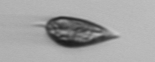
Label: Prorocentrum_triestinum